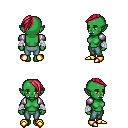
a pixel art fantasy rpg character, female body template, orc, green skin, steel arm armor, teal pants, ruby red long mohawk hairstyle, white cloth bandages, gold boots, four views (front, back, left, right), 2x2 character sprite sheet, small pixel art, hard edges, no anti-aliasing